Interaction volume radius: 5 \u00c5
Interaction volume height: 10 \u00c5
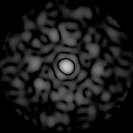
Disorder parameter: 0.8019